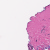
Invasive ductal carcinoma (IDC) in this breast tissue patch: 0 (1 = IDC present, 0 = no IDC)